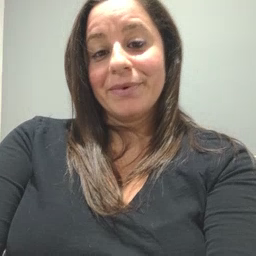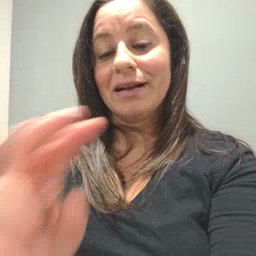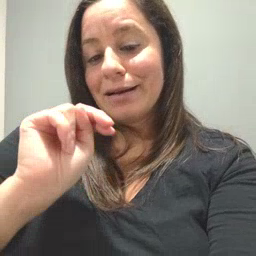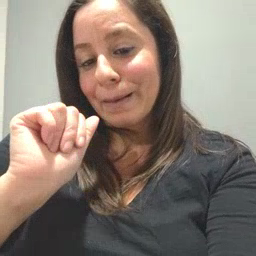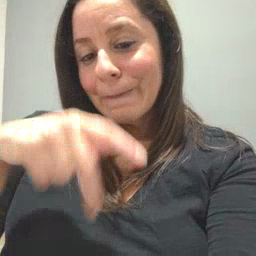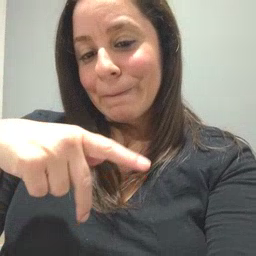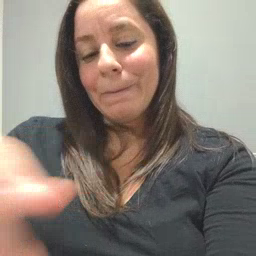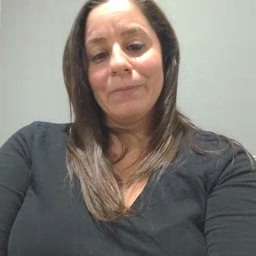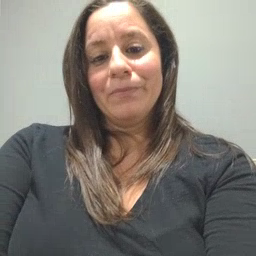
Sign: nap